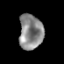
Tissue: prostate
Cell type: Myeloid cells
Senescence score: 0.684
Nuclear area (px): 811
Mean DAPI intensity: 138.363